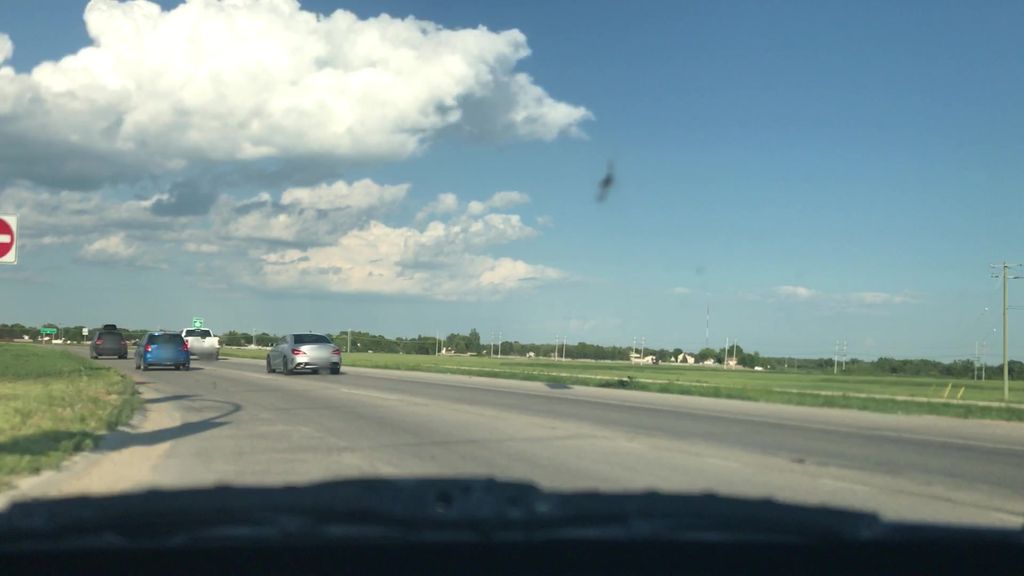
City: winnipeg